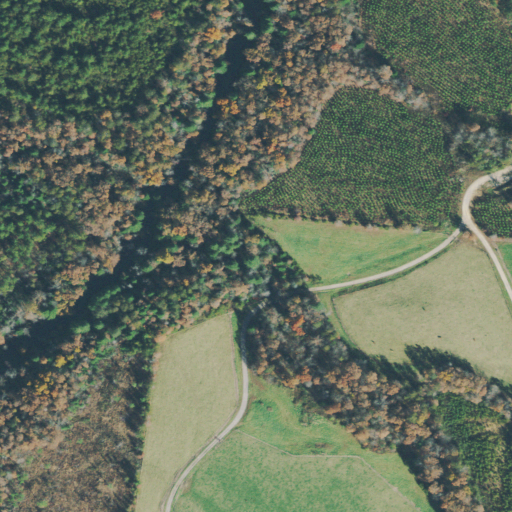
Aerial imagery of valley in Tennessee named Fox Hollow containing shrub, mixed forest, evergreen forest, grassland, and deciduous forest